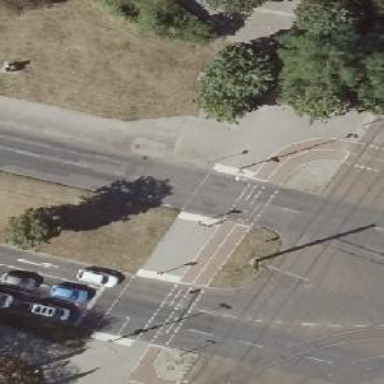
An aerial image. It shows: Secondary road with asphalt surface and lane markings.